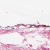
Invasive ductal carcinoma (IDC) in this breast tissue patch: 0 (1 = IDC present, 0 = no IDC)